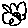
Label: flower